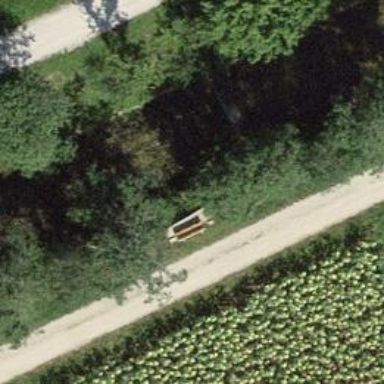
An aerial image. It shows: Bench.